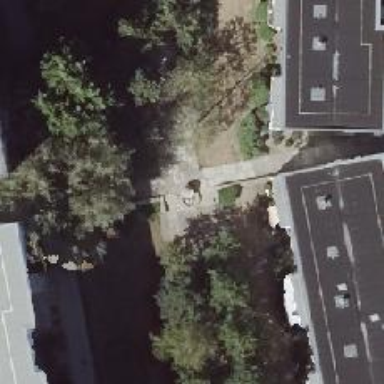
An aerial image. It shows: Beautiful fountain.